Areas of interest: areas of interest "Scenic Spot"
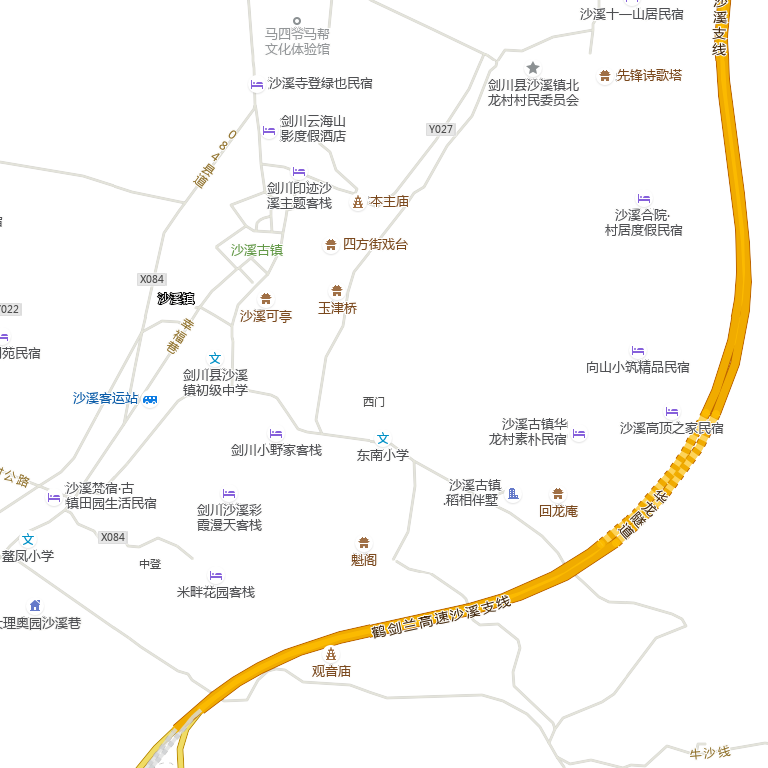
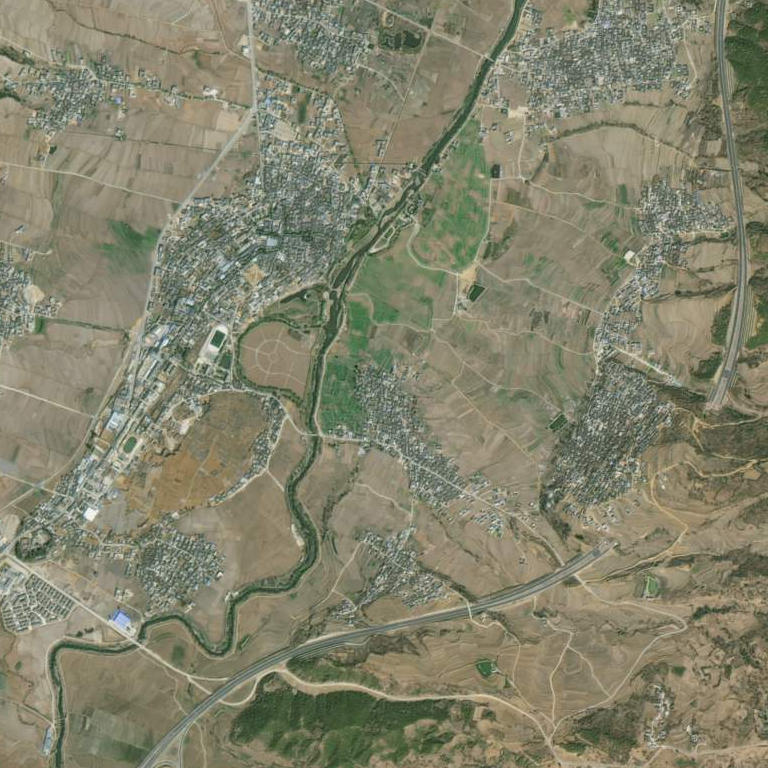